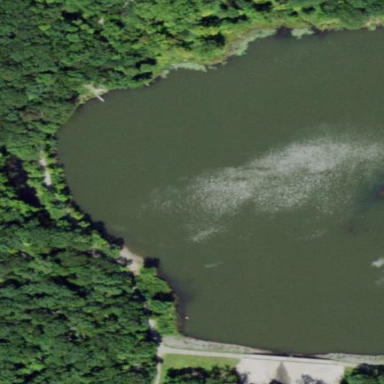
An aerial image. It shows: Pond surrounded by natural water.